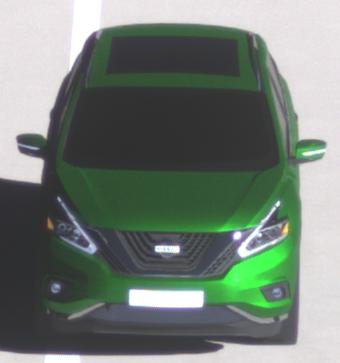
Make: Nissan
Model: Murano
Detailed model: Gen. 3 Z52
Model produced from: 2015
Doors: 5
Color: green
Road condition: dry road
Daytime: morning or afternoon
Contrast: high contrast